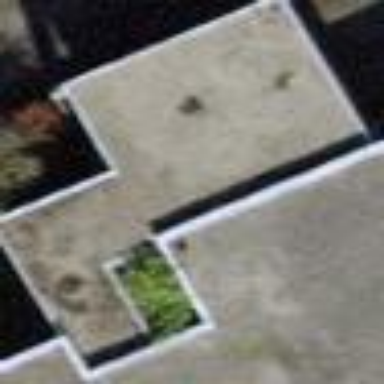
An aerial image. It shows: View of roof of building.